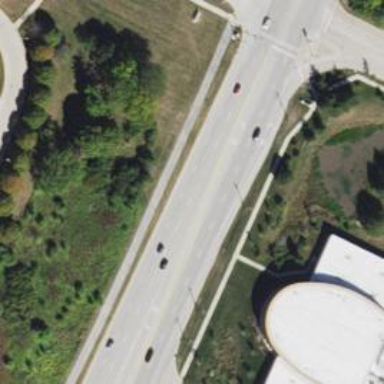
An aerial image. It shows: Secondary road with separate asphalt sidewalks.